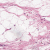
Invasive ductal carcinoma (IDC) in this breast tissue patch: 0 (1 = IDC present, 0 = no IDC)